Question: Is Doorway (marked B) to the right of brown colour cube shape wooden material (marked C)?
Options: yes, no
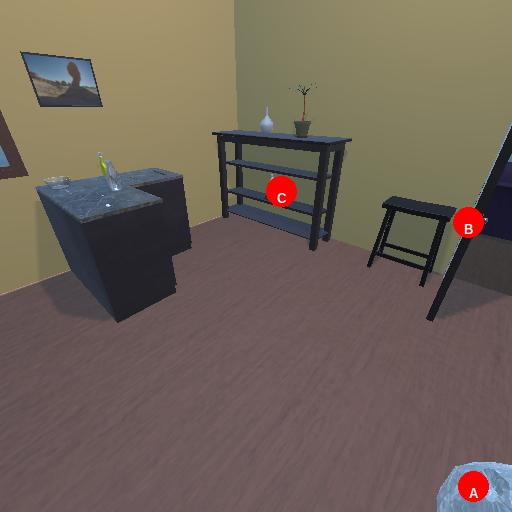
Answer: yes